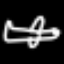
Label: airplane